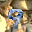
Label: 9